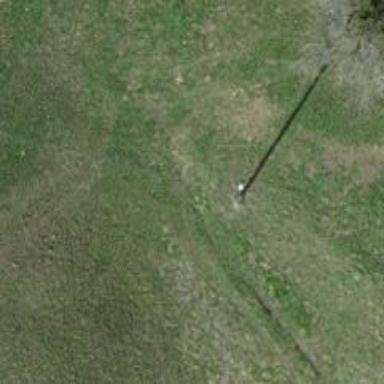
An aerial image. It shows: Minor power line.